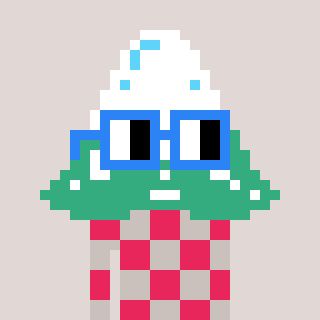
a pixel art character with square blue glasses, a snowy mountain-shaped head and a foggrey-colored body on a warm background